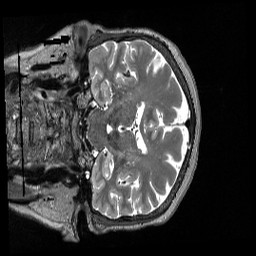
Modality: T2w
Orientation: coronal
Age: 68
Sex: female
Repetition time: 3.2 s
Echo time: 0.563 s